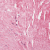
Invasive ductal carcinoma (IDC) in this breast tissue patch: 0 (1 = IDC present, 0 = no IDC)